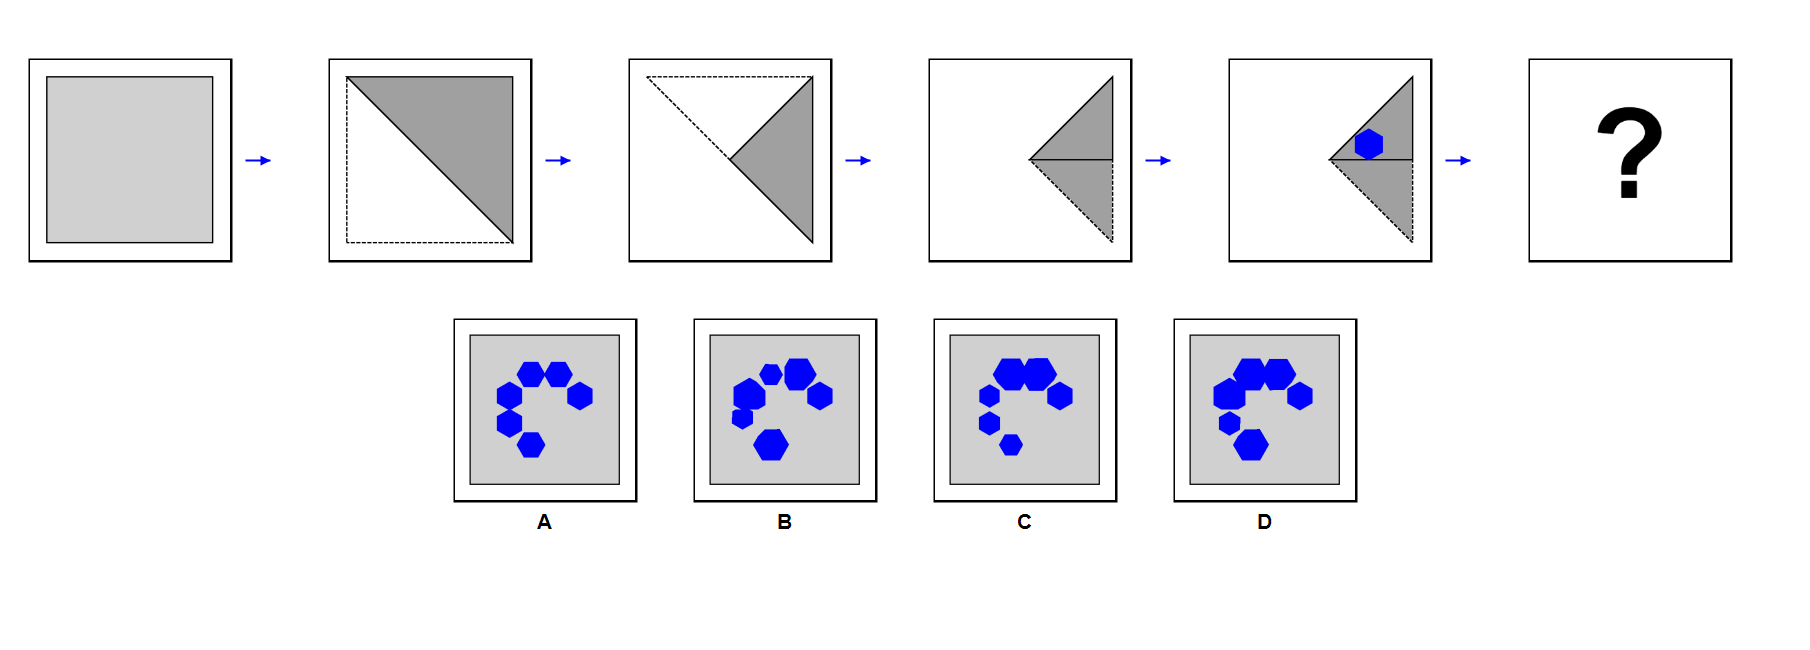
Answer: A